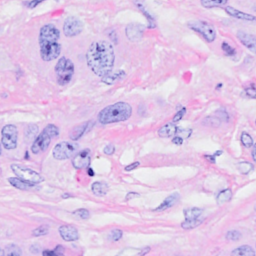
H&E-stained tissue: Breast